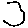
Label: hexagon